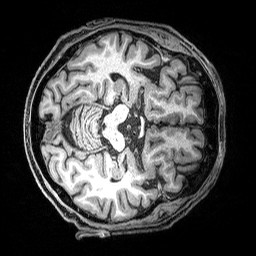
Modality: T1w
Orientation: axial
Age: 73
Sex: male
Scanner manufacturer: siemens
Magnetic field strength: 3 T
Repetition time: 2.5 s
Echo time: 0.00369 s